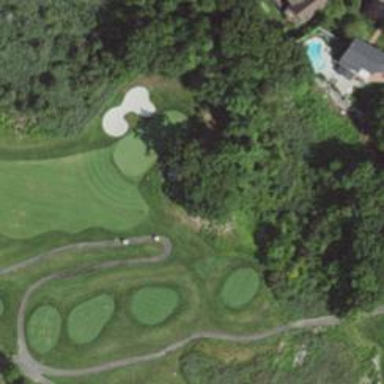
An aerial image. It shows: Path for golf carts.